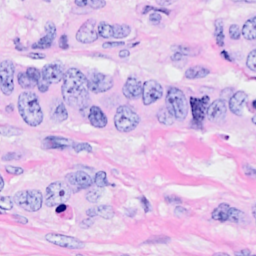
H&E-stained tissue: Breast